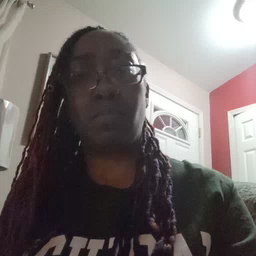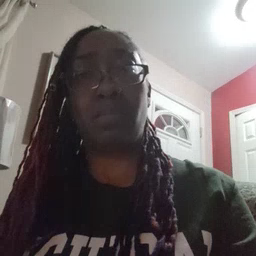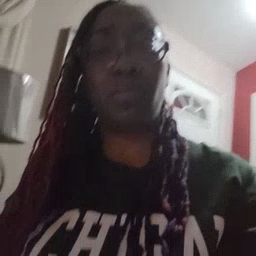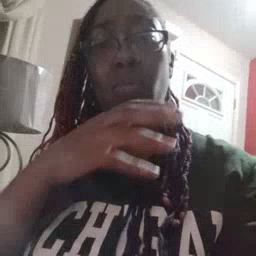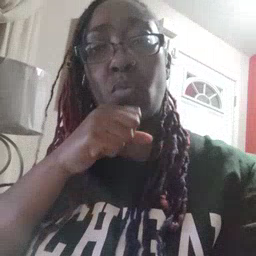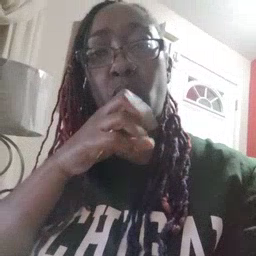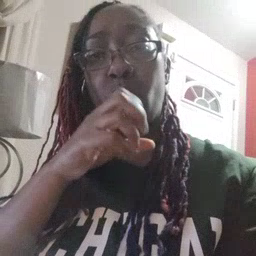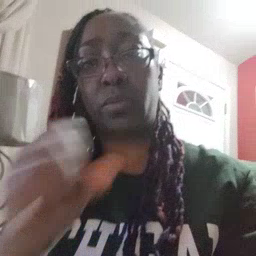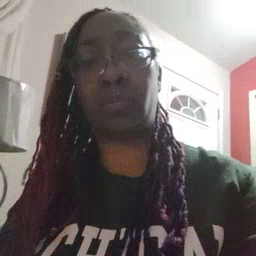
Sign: orange